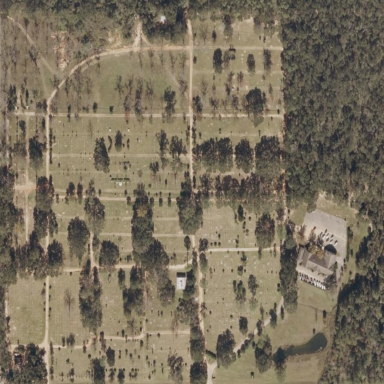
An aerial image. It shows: Cemetery.